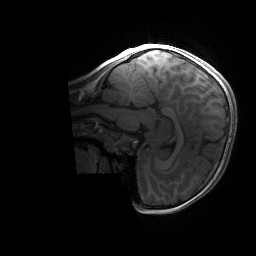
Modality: T1w
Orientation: sagittal
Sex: female
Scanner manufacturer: siemens
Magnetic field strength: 3 T
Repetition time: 1.9 s
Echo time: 0.00243 s